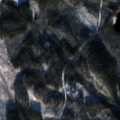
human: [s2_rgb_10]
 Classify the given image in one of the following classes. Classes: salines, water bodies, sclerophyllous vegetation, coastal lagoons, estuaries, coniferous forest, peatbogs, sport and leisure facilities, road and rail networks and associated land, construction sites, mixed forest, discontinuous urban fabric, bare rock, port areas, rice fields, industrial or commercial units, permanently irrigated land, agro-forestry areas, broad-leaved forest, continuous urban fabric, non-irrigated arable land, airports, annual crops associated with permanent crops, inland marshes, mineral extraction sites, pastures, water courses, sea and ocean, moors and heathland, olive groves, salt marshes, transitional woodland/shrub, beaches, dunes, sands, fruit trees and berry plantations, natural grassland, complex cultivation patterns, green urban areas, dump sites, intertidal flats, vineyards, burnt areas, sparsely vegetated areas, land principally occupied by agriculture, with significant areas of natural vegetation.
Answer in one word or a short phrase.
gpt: coniferous forest, mixed forest, transitional woodland/shrub